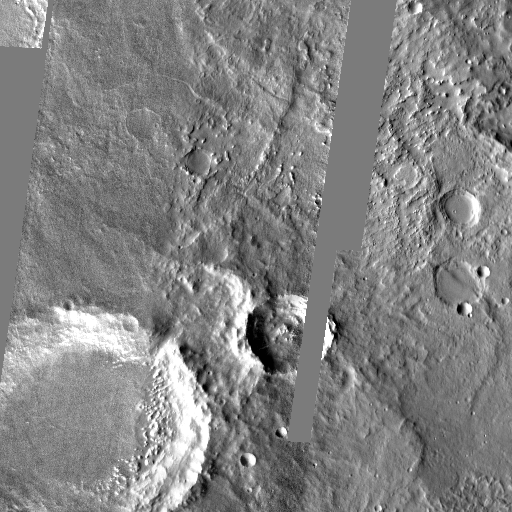
Crater classes present: Background, Other, Buried, Secondary